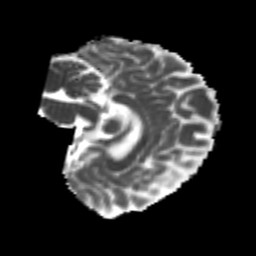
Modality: MD
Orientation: sagittal
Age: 22
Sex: female
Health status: healthy
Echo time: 0.074 s